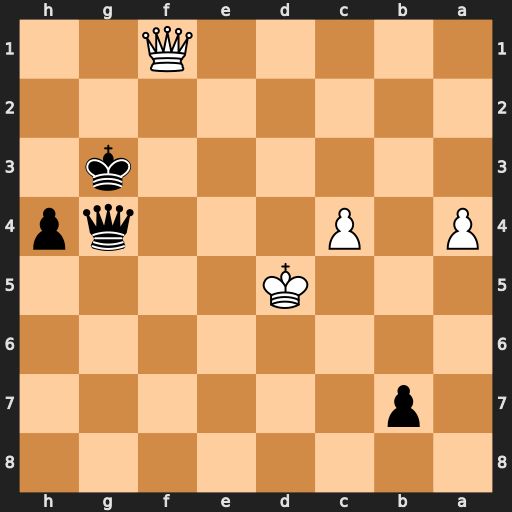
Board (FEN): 8/1p6/8/3K4/P1P3qp/6k1/8/5Q2
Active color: b
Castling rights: -
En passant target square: -
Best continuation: Qf3+ Qxf3+ Kxf3